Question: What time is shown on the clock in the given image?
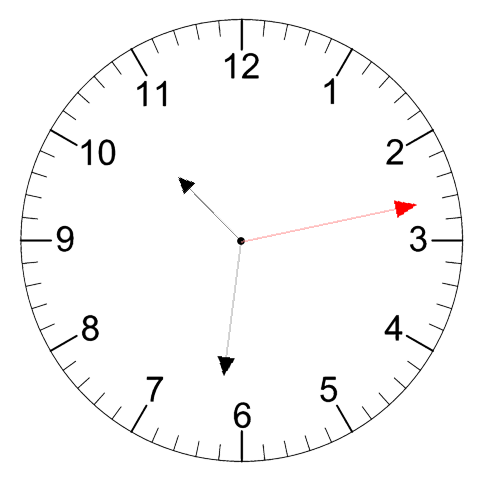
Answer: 10:31:13